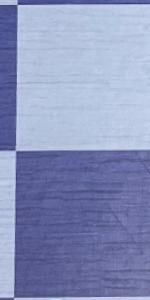
Label: Empty